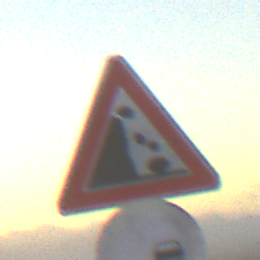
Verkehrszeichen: SteinschlagLinks
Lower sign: Ueberholverbot
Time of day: SunriseSunset
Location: Outdoor (RoadRail)
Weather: PartlyCloudy
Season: NotSpecified
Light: Natural